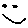
Label: smiley face